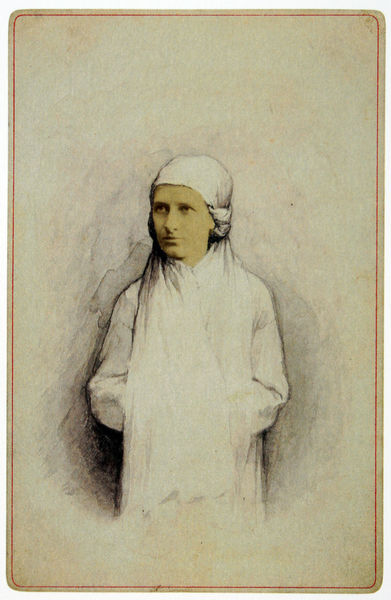
Titel: Die Seherin von Prevorst
Künstler: Gabriel von Max
Standort: München
Institution: Städtische Galerie im Lenbachhaus
Schlagwörter: schatten, weiß, aquarell, gelb, frau, hell, hut, mund, nase, schwarz, zeichnung, blick, rot, haube, hemd, arme, augen, gesicht, mensch, rahmen, rembrandt, portrait, figur, gewand, haare, kinn, schultern, schürze, collage, versteckt, nonne, entwurf, heilige, nachthemnd